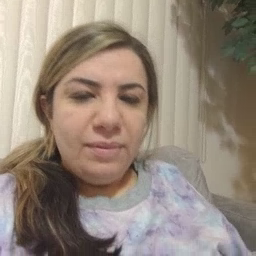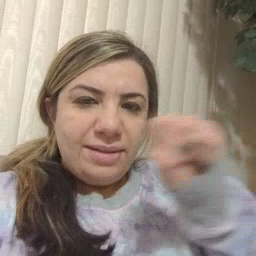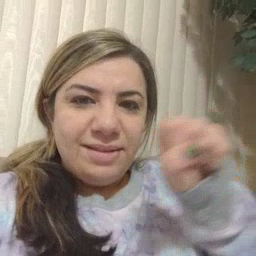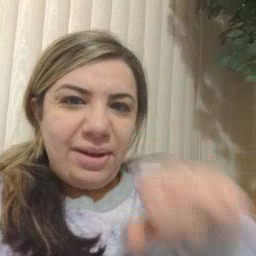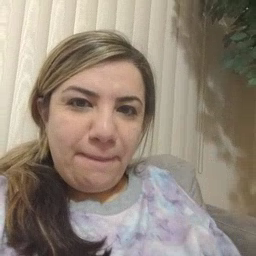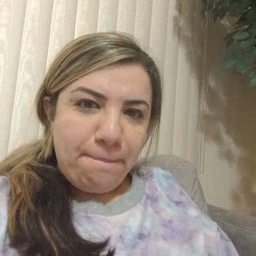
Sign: shoe